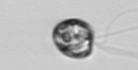
Label: flagellate_morphotype1